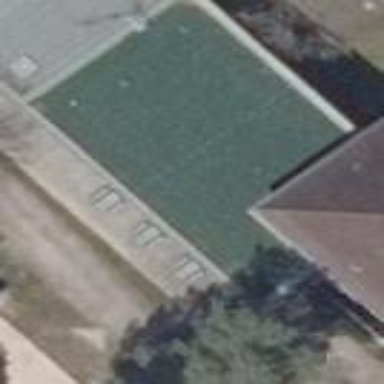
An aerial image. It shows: School building with flat roof.